Question: I have a 100% page height panel that I drag from the left of the page to the right of it. I have applied its snap option and it snaps to left/right sides of the page just fine. Now I need to increase the distance where it happens. Say, I move the panel to 80% of page width from left to right and in that case I want it to stick to the right side of the page.
Is that possible to customize this behavior at all?
Here is how the page looks

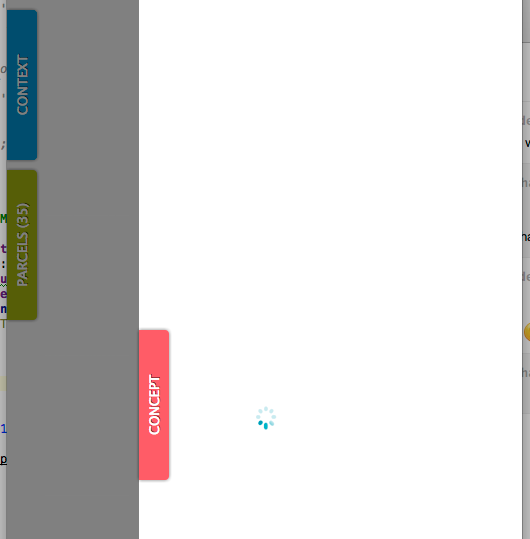
Answer: Have you tried the option <URL> yet?
'''
$( ".selector" ).draggable({ snapTolerance: 200 });
'''
To get 20% in window width, use this:
'''
$(document).width() * 0.2
'''